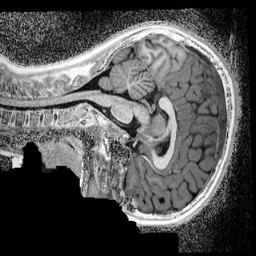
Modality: UNIT1_denoised
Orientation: sagittal
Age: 13
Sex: female
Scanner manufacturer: siemens
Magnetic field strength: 3 T
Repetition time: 4 s
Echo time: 0.00299 s